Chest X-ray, AP view. Patient: 21 years old, sex F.
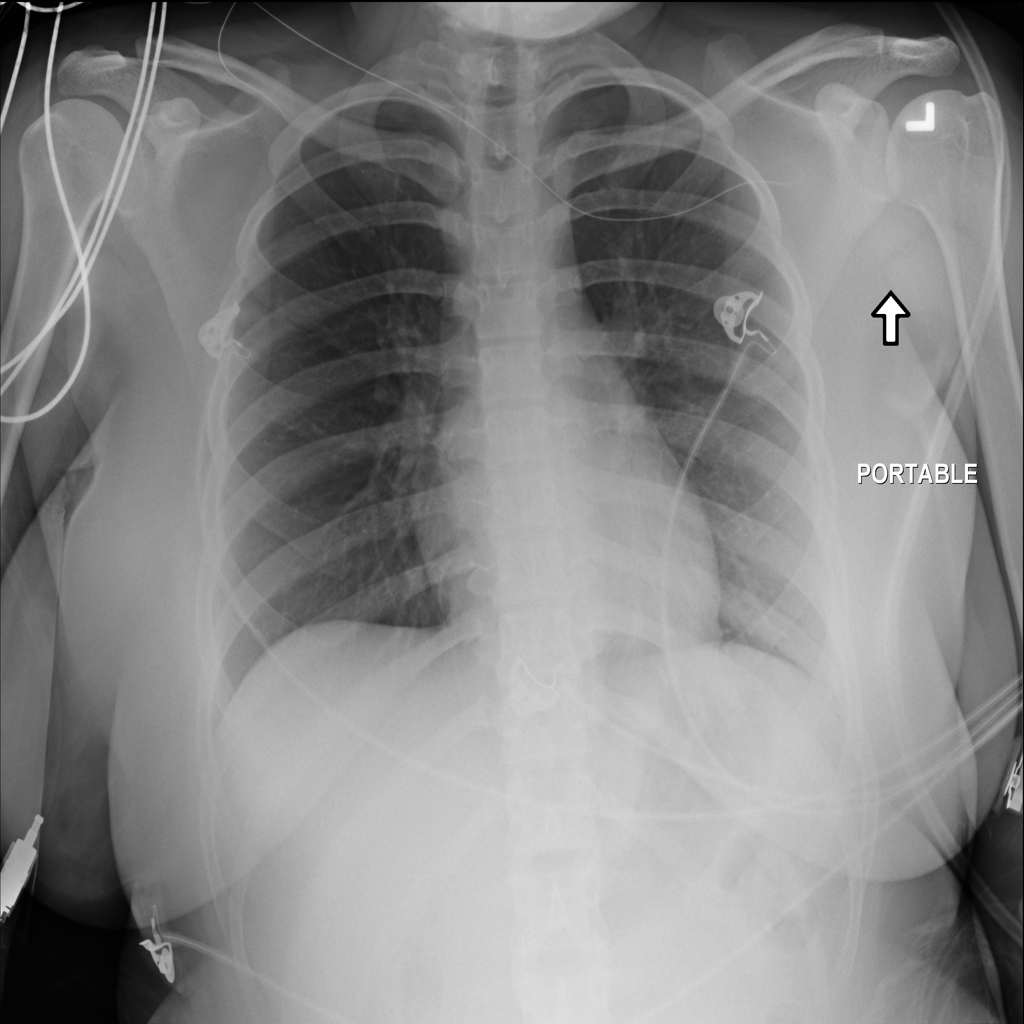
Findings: Infiltration